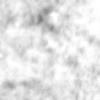
Label: no_change